Question: I have a requirement to extract Sharepoint list data and import them in SQL Server Tables.
I am able to do this using the SSIS Data Flows including Derived Columns and Data Conversion controls.
I am also able to convert Single Line, Multi line, Date, lookup(Single selection) data types to the SQL data types.
But now, my question is for Lookup column with Multi Select :
1. What should be the expression used in Derived Column- for converting the data to comma separated values? Below expression I am using to get the ID from lookup column for Single Selection. SUBSTRING(Business,1,FINDSTRING(Business,";#",1) - 1)

If you see above screen shot, from the Public List output, it shows Future Risk Mitigation Controls are semicolon separated with multiple values in one row.
At Derived column output, it has taken only first ID and placed in the Risk Controls column.
Now questions are :
- -
For example,
'''
ID RiskControls
1 1
1 3
'''
Also, I have another question related to the Data Import.
1. Where do we need to set that, this package would drop or delete all the existing rows of the table and insert all of them again ?
Please help me on this.
Thank you,
Mittal.
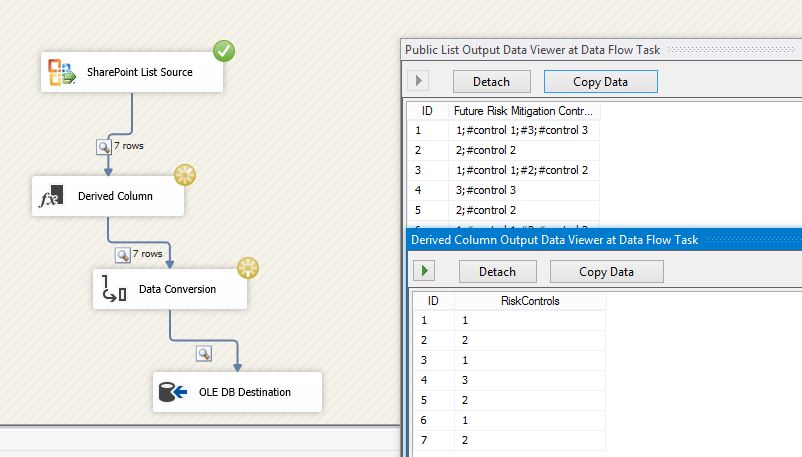
Answer: This is odd, but there is another question on the forum today, which appears very similar: <URL>
I would suggest parsing the controls in a script task and breaking them into multiple rows, if these will be important for analysis. It will be far more difficult to do that in SQL, comparatively.
For your other question, you can use an execute SQL task to issue a Truncate table statement prior to the data flow executing.